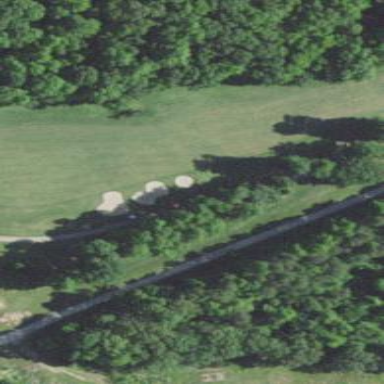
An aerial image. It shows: Grassy area designated as golf fairway.